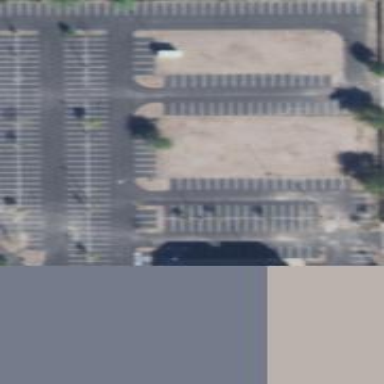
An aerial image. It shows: Parking area.